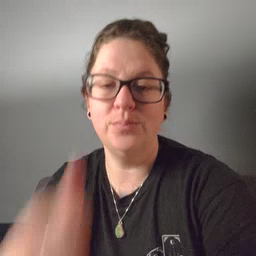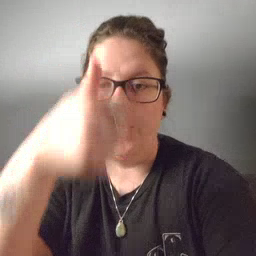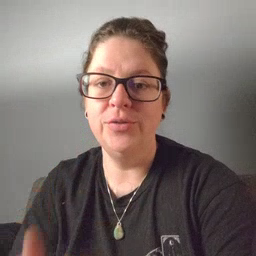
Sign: brother